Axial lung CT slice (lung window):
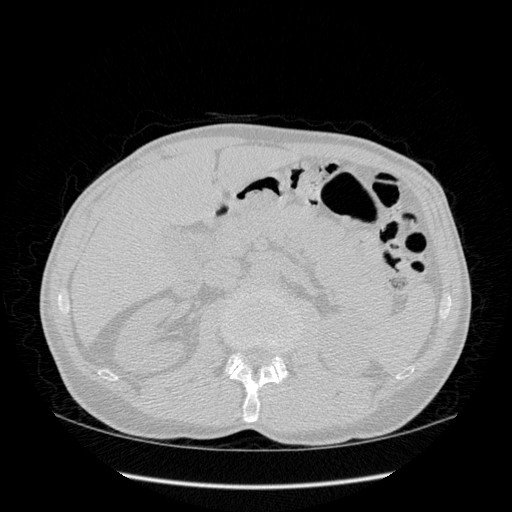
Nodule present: no